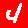
Digit: 4